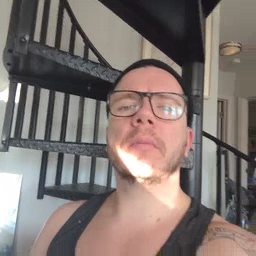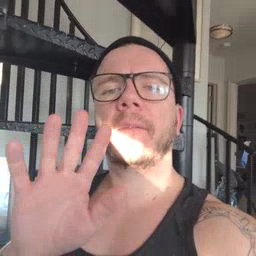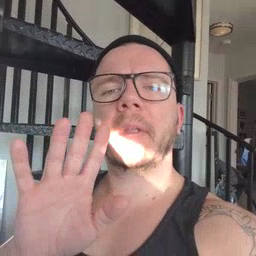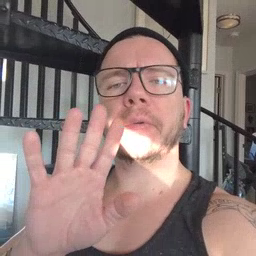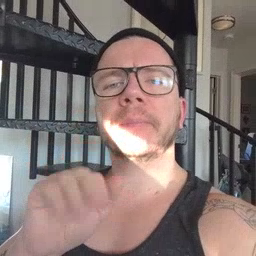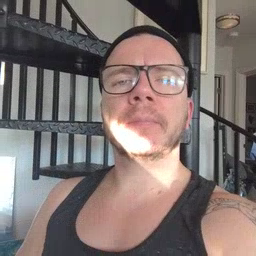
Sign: finger